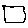
Label: square